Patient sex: M
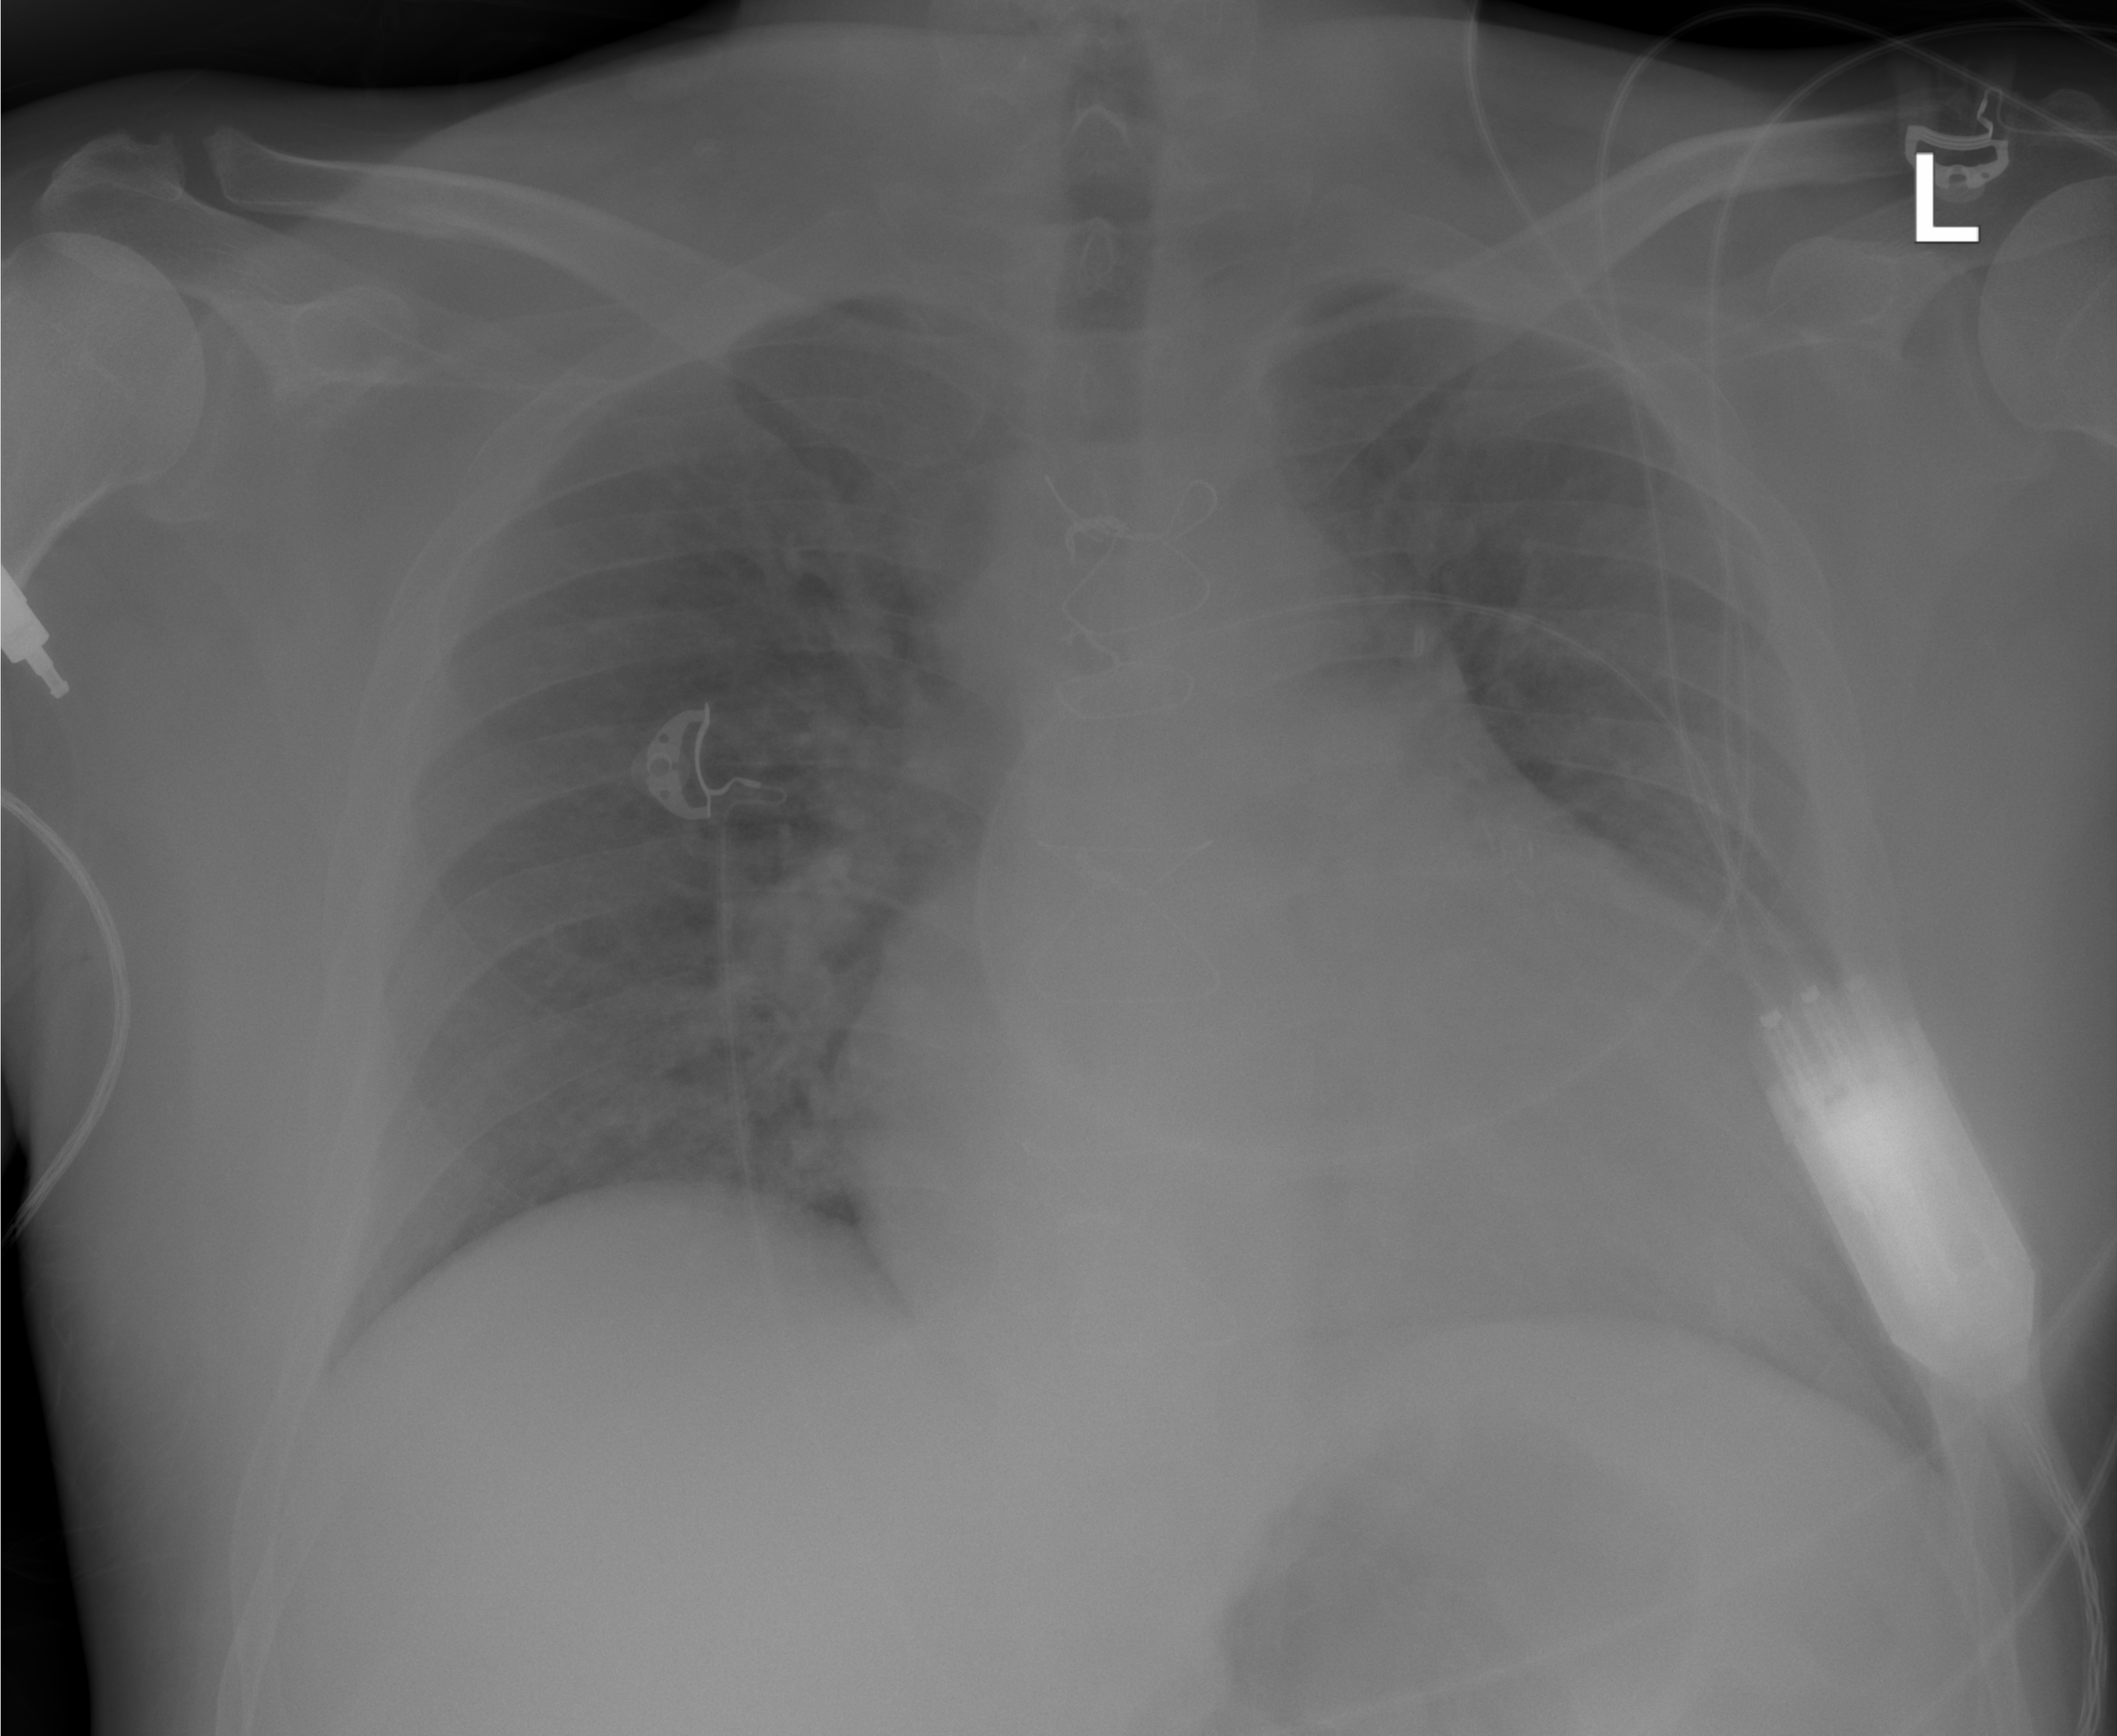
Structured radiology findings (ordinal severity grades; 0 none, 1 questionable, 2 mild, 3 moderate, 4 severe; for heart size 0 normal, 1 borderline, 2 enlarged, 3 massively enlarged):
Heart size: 2
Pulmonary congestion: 2
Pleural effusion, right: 0
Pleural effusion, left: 0
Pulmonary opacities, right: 0
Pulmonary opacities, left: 0
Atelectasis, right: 0
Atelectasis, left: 0